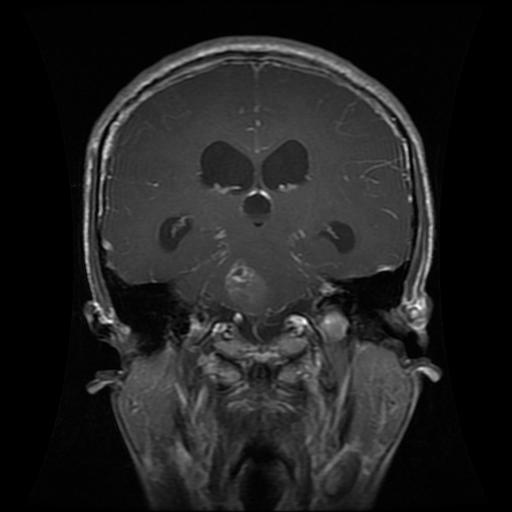
Label: glioma